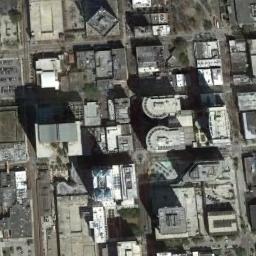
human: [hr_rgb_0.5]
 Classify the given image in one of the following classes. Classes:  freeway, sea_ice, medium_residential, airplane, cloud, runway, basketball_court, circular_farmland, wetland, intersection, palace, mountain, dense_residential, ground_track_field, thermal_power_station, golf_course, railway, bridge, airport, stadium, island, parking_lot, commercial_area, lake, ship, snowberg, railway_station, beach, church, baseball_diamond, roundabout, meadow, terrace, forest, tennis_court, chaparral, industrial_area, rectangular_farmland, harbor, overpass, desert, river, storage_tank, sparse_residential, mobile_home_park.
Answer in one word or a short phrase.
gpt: commercial_area